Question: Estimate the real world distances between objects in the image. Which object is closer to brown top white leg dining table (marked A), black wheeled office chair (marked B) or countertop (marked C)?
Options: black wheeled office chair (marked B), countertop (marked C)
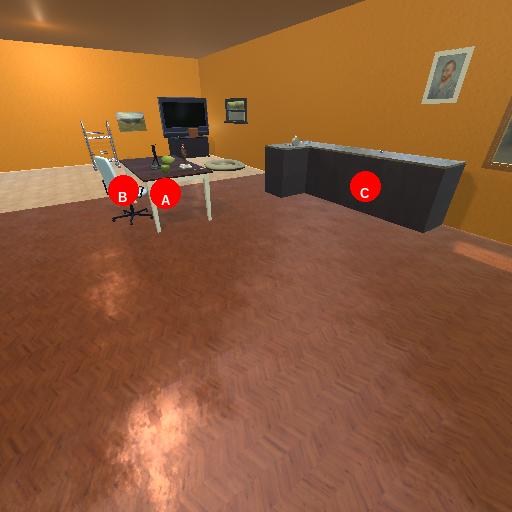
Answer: black wheeled office chair (marked B)